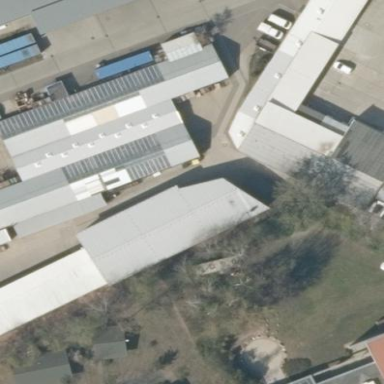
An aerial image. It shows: Commercial building.